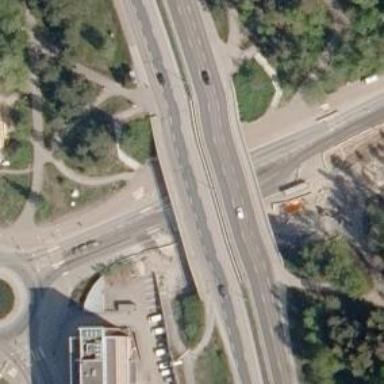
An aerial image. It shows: Tram crossing on the railway.